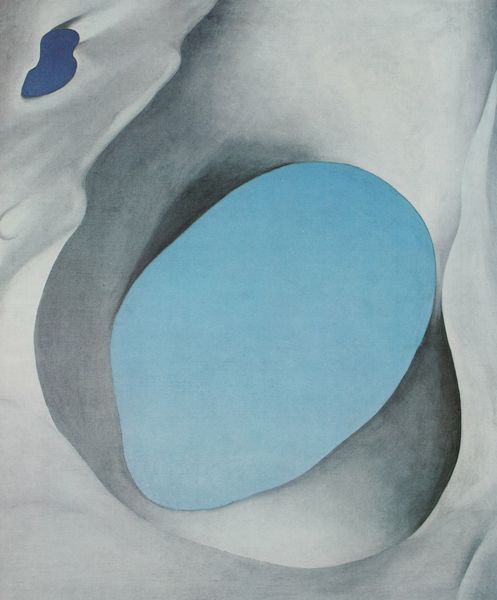
Titel: Pelvis III
Künstler: Georgia O'Keeffe
Standort: Chicago
Institution: The Art Institute of Chicago
Schlagwörter: blau, weiß, see, grau, oval, abstrakt, modern, seen, form, o'eeffe, keffee